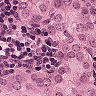
Metastatic tissue present: yes